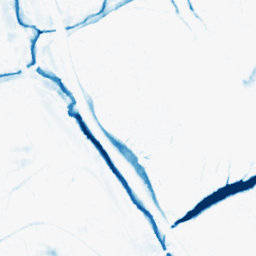
Category: morphological
Decomposition family: morphological_ellipse
Decomposition parameters: operation: closing
width: 20
height: 10
Upsampling method: linear_exact
Upsampling parameters: scale: 2
Upsampling scale: 2